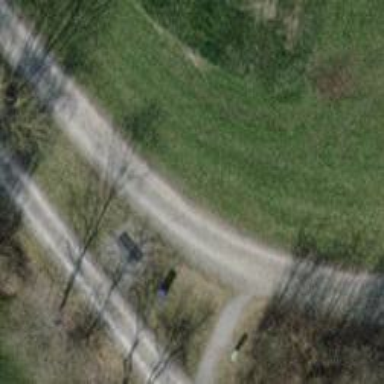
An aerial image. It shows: Black bench.